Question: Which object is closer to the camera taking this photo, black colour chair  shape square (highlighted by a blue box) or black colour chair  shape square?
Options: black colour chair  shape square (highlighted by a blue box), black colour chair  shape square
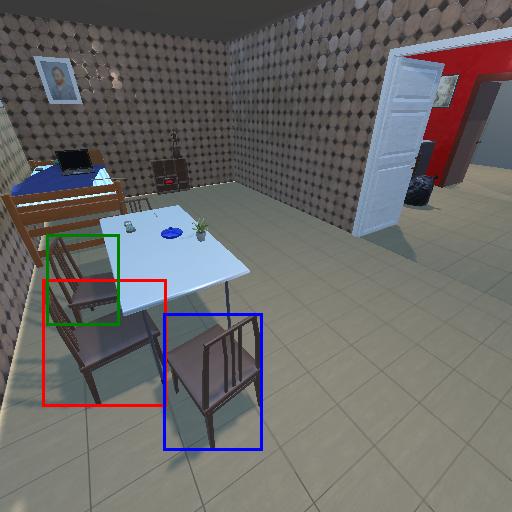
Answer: black colour chair  shape square (highlighted by a blue box)